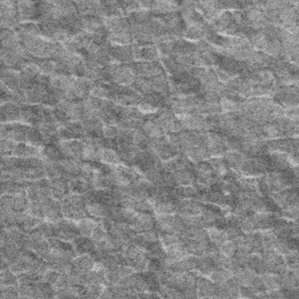
Label: frost